Aerial crown-view tile of a tropical tree (Barro Colorado Island, Panama), acquired 20250616:
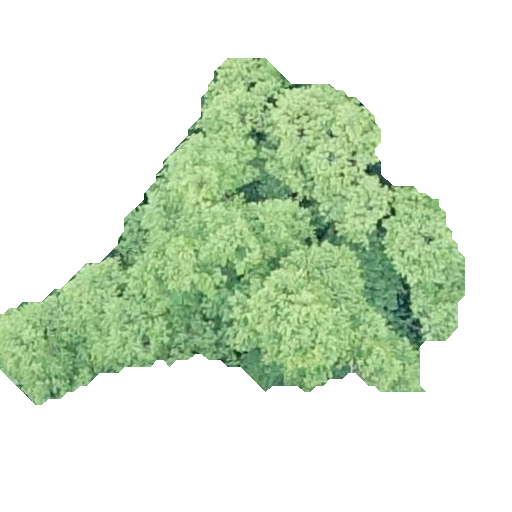
Species: Guazuma ulmifolia
GBIF accepted scientific name: Guazuma ulmifolia
Crown area: 136.258 m²